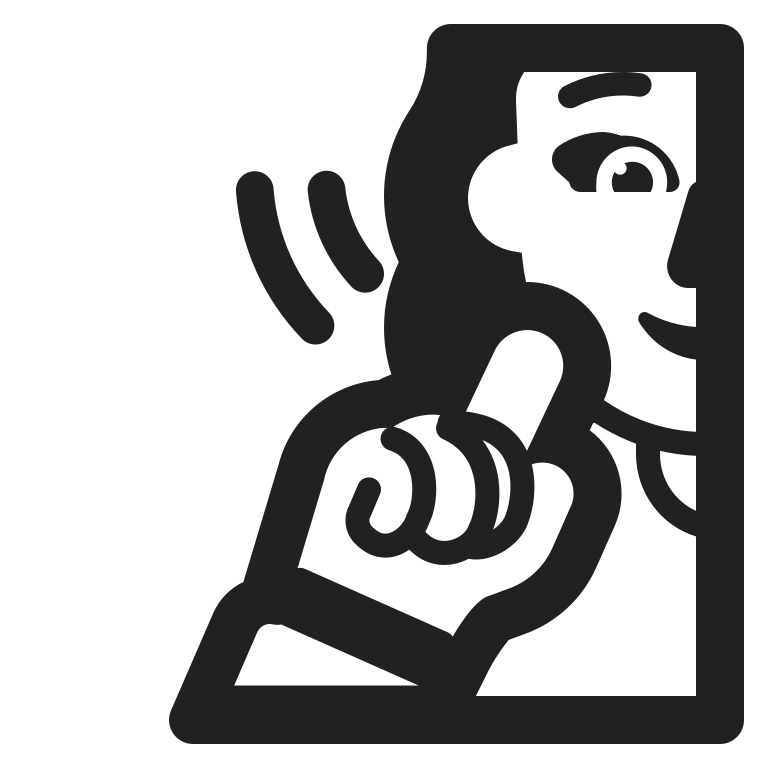
man deaf high contrast default